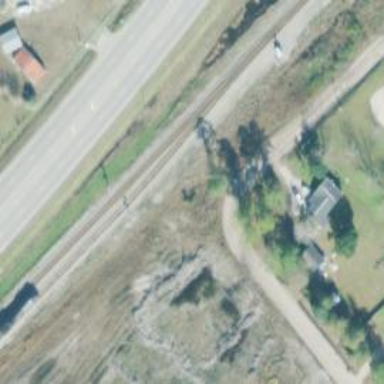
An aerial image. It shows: Railway siding with rails.